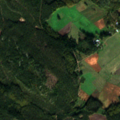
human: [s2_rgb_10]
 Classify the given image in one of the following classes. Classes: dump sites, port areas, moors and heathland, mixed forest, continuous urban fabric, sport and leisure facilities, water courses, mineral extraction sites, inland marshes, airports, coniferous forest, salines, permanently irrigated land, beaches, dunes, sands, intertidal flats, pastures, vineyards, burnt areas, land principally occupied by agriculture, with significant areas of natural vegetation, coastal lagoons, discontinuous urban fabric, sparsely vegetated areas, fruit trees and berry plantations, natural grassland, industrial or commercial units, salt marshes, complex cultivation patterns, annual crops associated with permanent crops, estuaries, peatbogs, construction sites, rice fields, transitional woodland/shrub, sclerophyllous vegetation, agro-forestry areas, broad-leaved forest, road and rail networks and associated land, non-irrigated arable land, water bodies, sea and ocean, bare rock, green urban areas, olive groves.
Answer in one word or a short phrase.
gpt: non-irrigated arable land, land principally occupied by agriculture, with significant areas of natural vegetation, coniferous forest, mixed forest